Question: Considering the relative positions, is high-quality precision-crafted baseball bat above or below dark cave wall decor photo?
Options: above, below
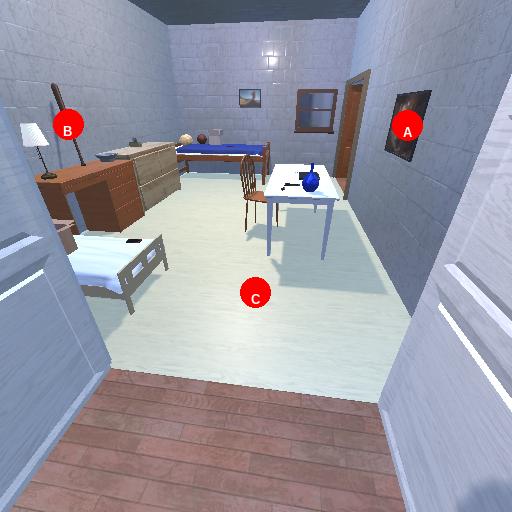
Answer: above